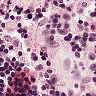
Metastatic tissue present: no